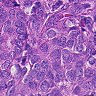
Metastatic tissue present: yes